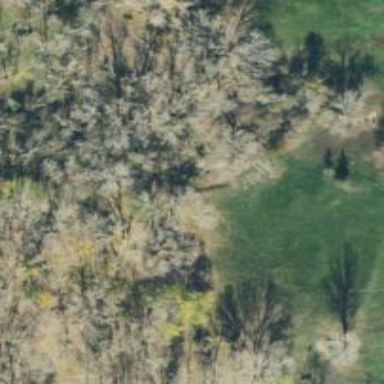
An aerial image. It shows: Disc golf hole.